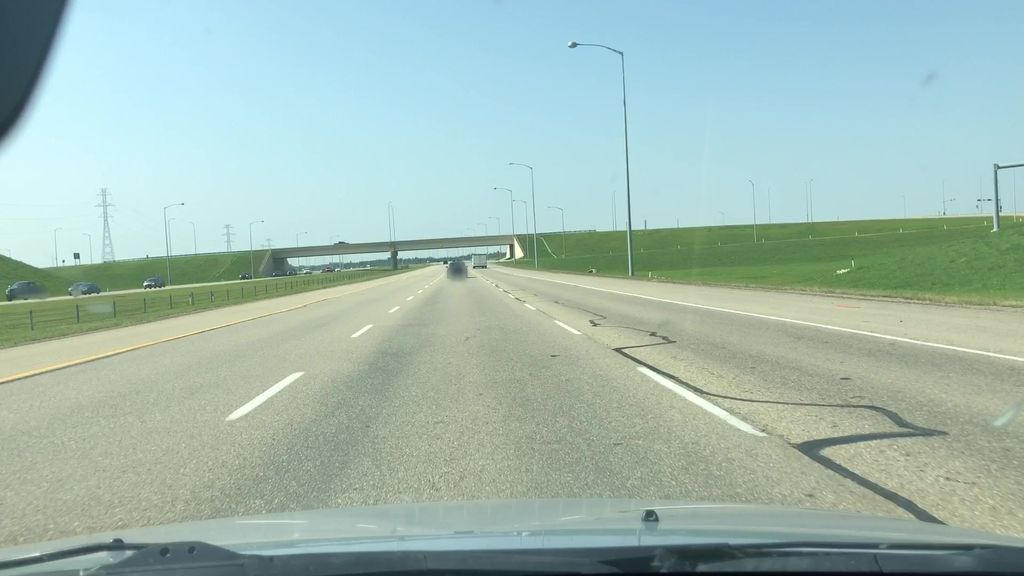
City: edmonton